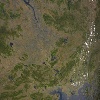
Label: land